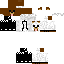
A female skeleton skin with dark skin, wearing brown helmet dressed in a black robe top and black pants, featuring a closed mouth.